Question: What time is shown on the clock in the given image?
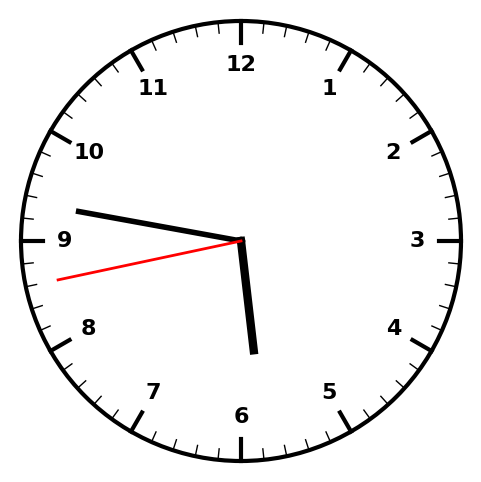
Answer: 05:46:43